Aerial crown-view tile of a tropical tree (Barro Colorado Island, Panama), acquired 20250715:
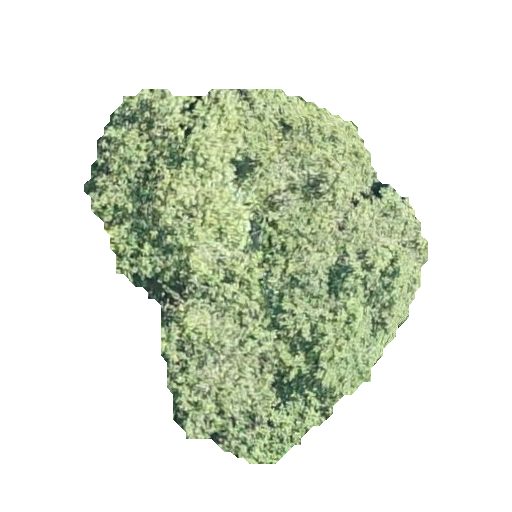
Species: Hieronyma alchorneoides
GBIF accepted scientific name: Hieronyma alchorneoides
Crown area: 128.171 m²